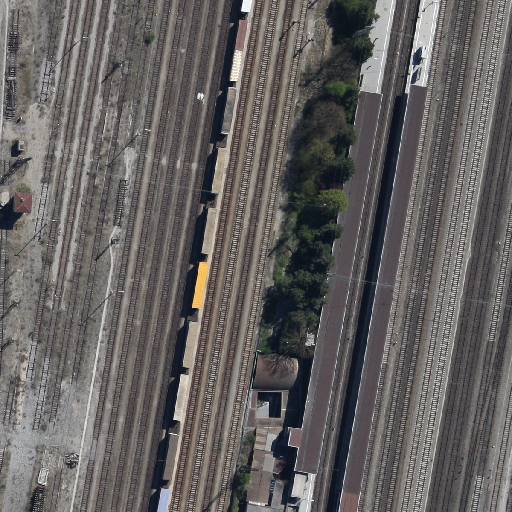
Referring expression: impervious surface